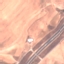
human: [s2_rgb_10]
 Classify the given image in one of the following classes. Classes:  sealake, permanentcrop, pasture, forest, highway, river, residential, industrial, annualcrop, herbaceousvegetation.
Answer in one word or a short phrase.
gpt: Highway